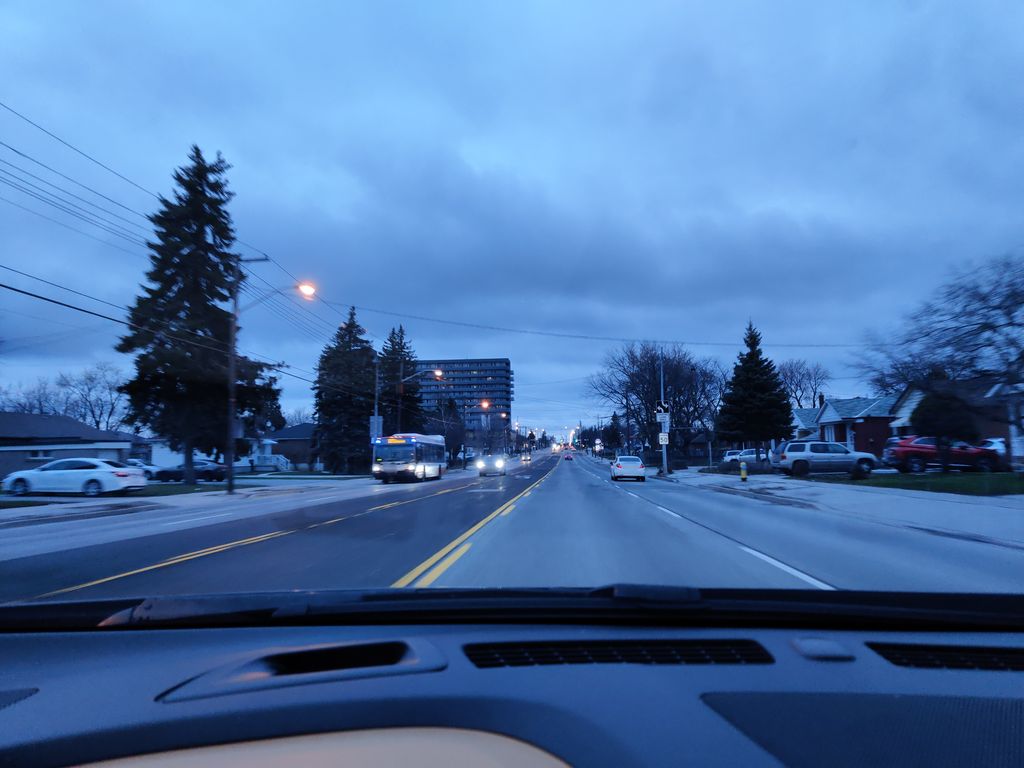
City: toronto